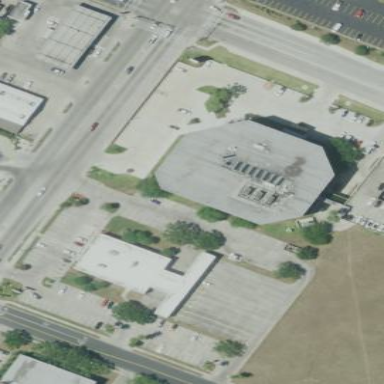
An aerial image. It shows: Office building.